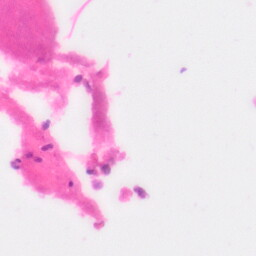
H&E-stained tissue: Colon